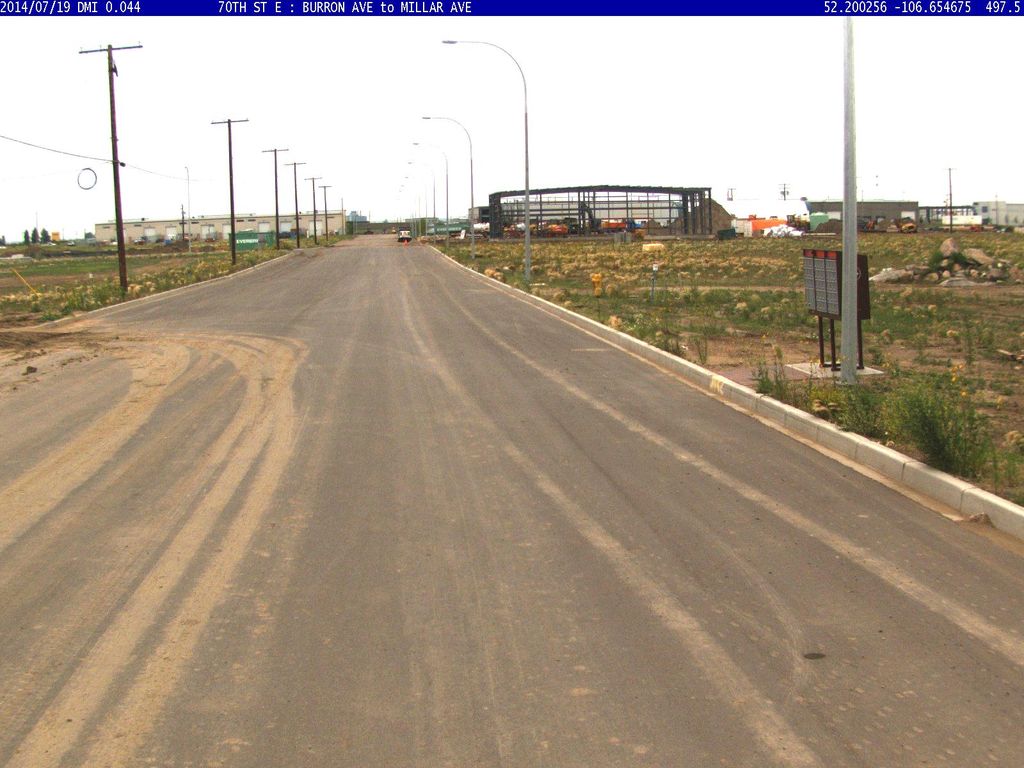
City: saskatoon